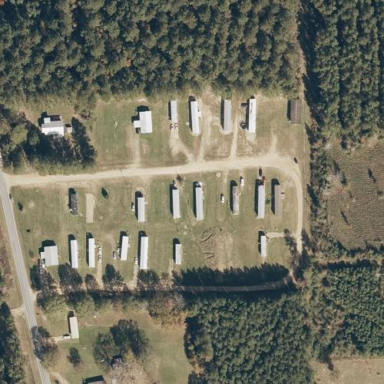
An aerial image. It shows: Residential area known as trailer park.